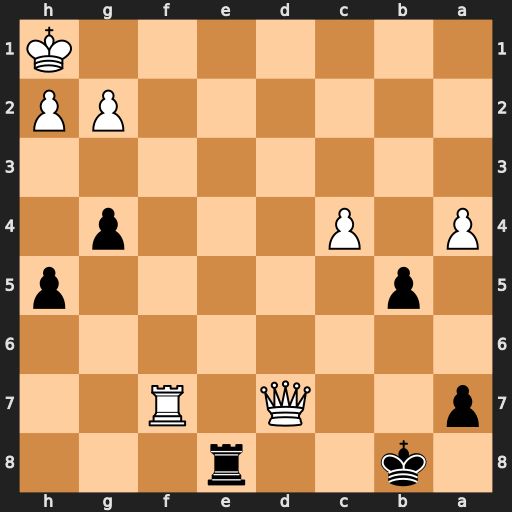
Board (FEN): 1k2r3/p2Q1R2/8/1p5p/P1P3p1/8/6PP/7K
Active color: b
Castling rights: -
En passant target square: -
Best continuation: Re1+ Rf1 Rxf1#